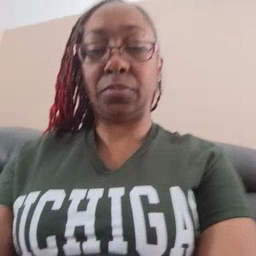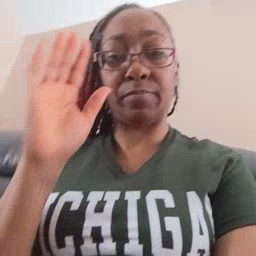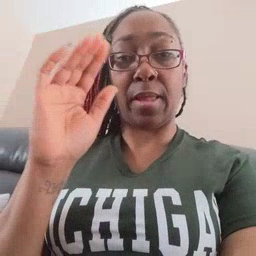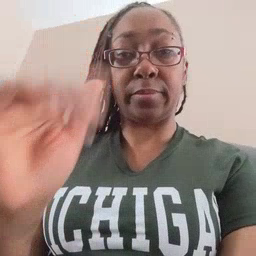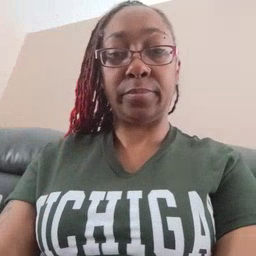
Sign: bye